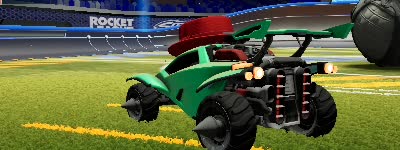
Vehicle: octane